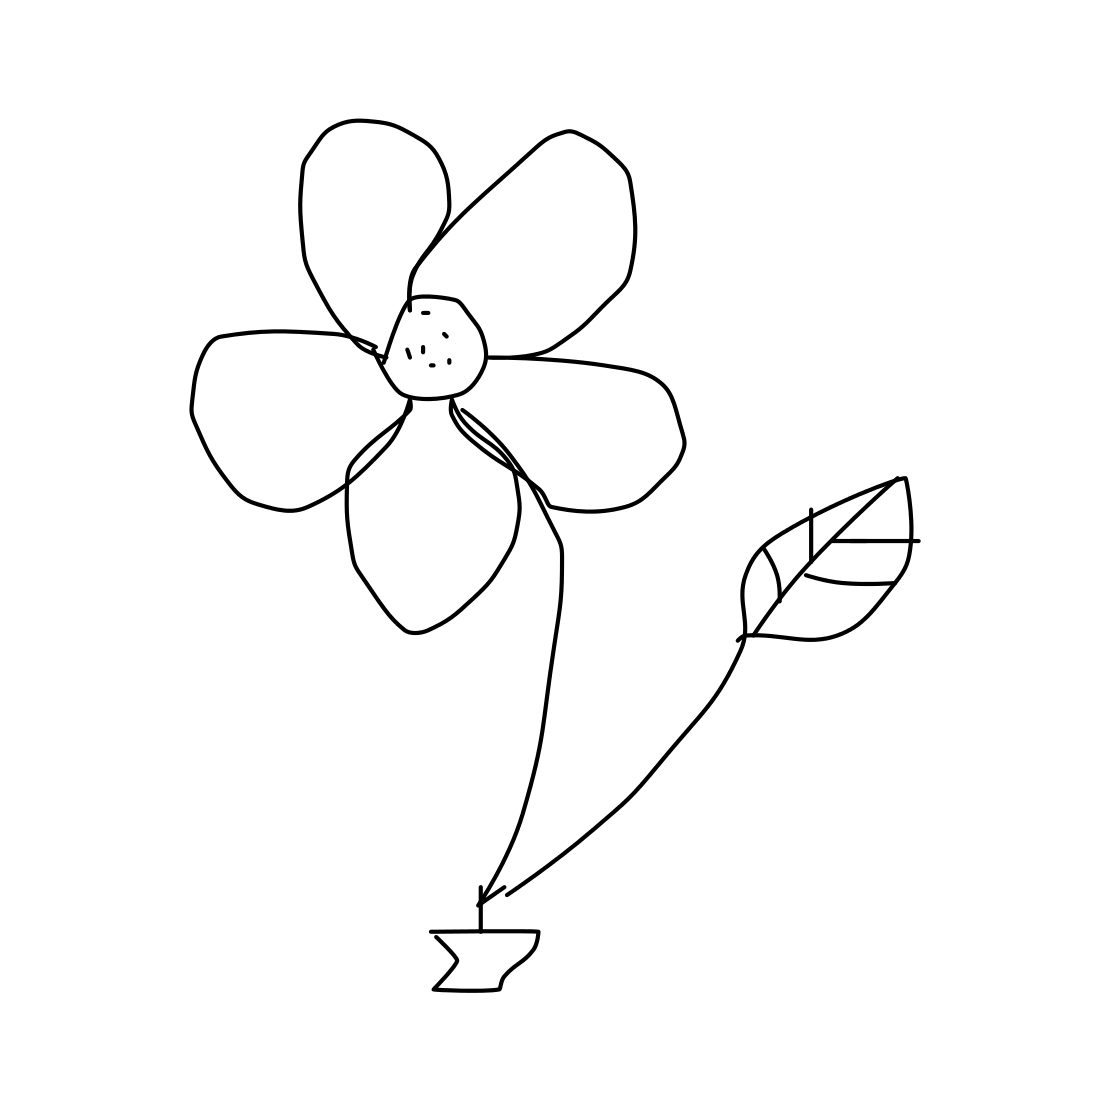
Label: flower with stem